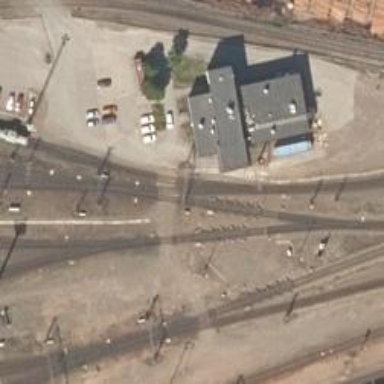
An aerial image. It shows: Railway yard with electrified contact lines.